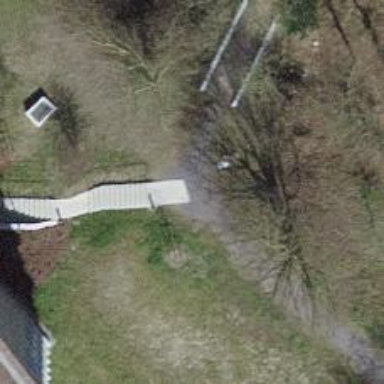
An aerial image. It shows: Set of steps on the road.